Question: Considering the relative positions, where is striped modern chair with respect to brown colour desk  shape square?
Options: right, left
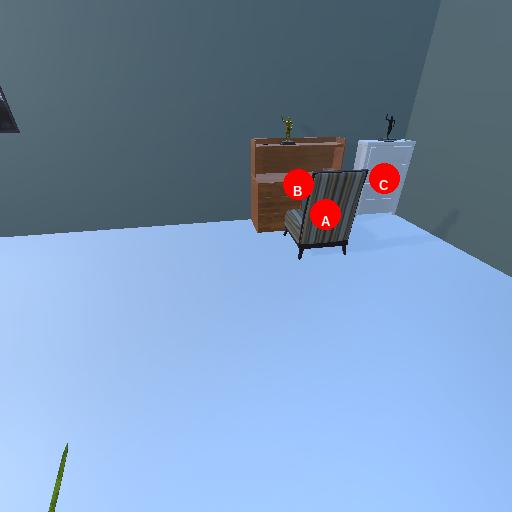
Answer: right